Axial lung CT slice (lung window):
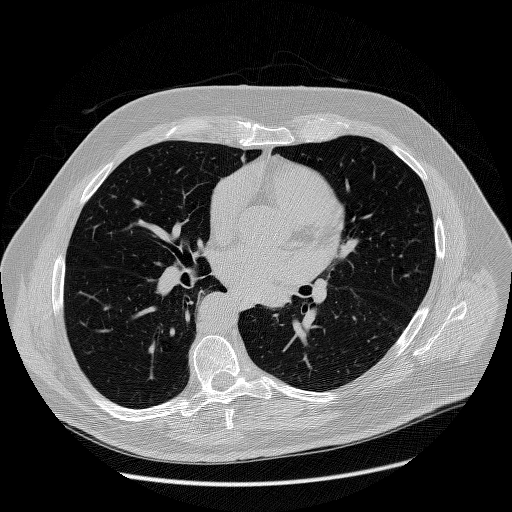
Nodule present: no